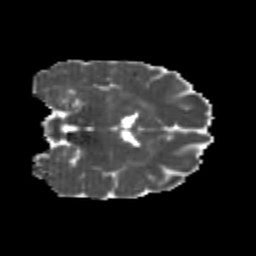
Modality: MD
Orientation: coronal
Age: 23
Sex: male
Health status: healthy
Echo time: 0.074 s